Question:
I'm already installing version 6.8.3 but it asks me to install a version greater that 6.7...
I just don't understand why this is happening...
I'm using Visual Studio 2012 and trying to install this latest connector for MySql to get Entity Framework to work.
any clue? Any Help is appreciated! Thanks.
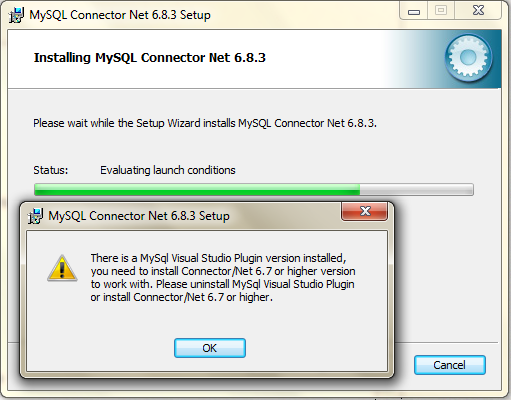
Answer: Well, even after going through a pile of bugs posted in MySQL forum for the same issue, I couldn't solve it. Finally I used a third party application uninstaller "REVO Uninstaller". You might want to try your preferred one in this case, I just googled for a good uninstaller and it said REVO that why I chose it. I did a full uninstall including registry entries and then tried to install the new version of MySQL Connector 6.8.3 and I succeed. This is how I made it. I hope it helps somebody.